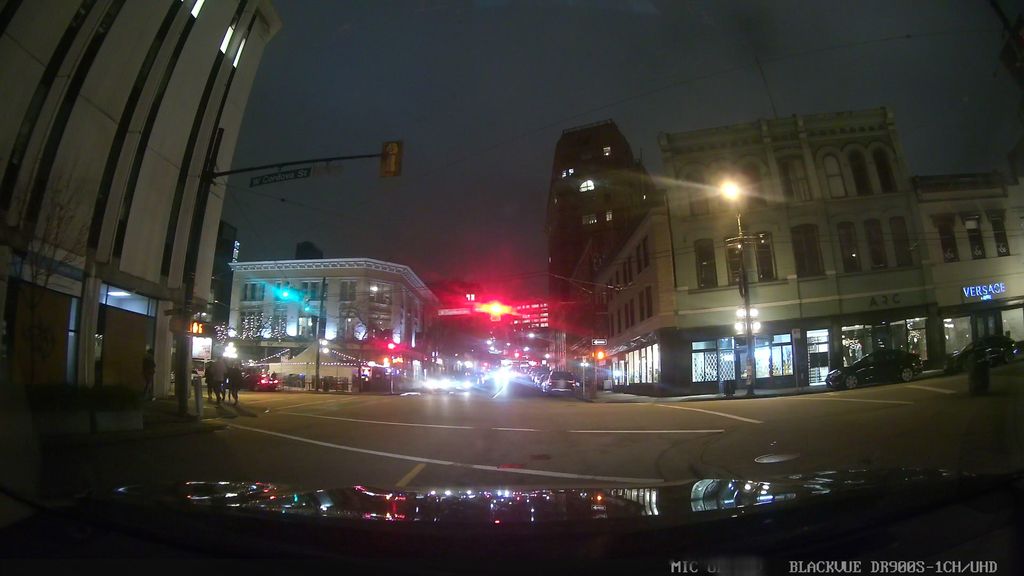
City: vancouver